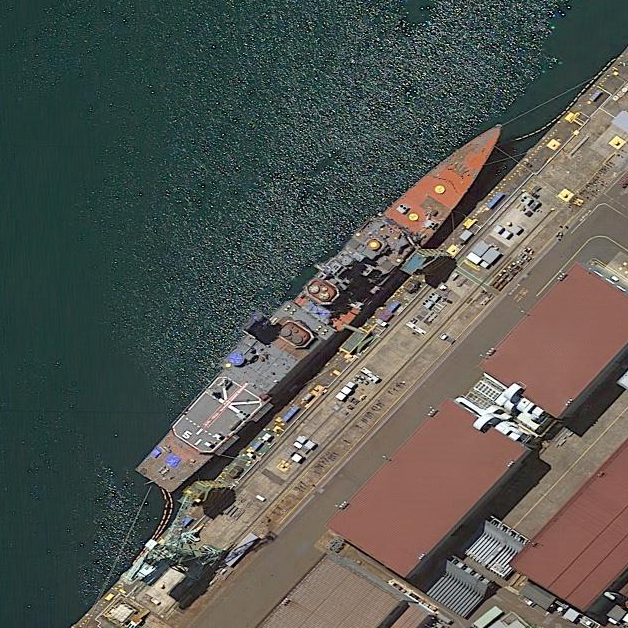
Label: cruiser